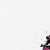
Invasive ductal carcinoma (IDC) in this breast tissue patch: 0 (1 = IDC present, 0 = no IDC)